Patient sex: M
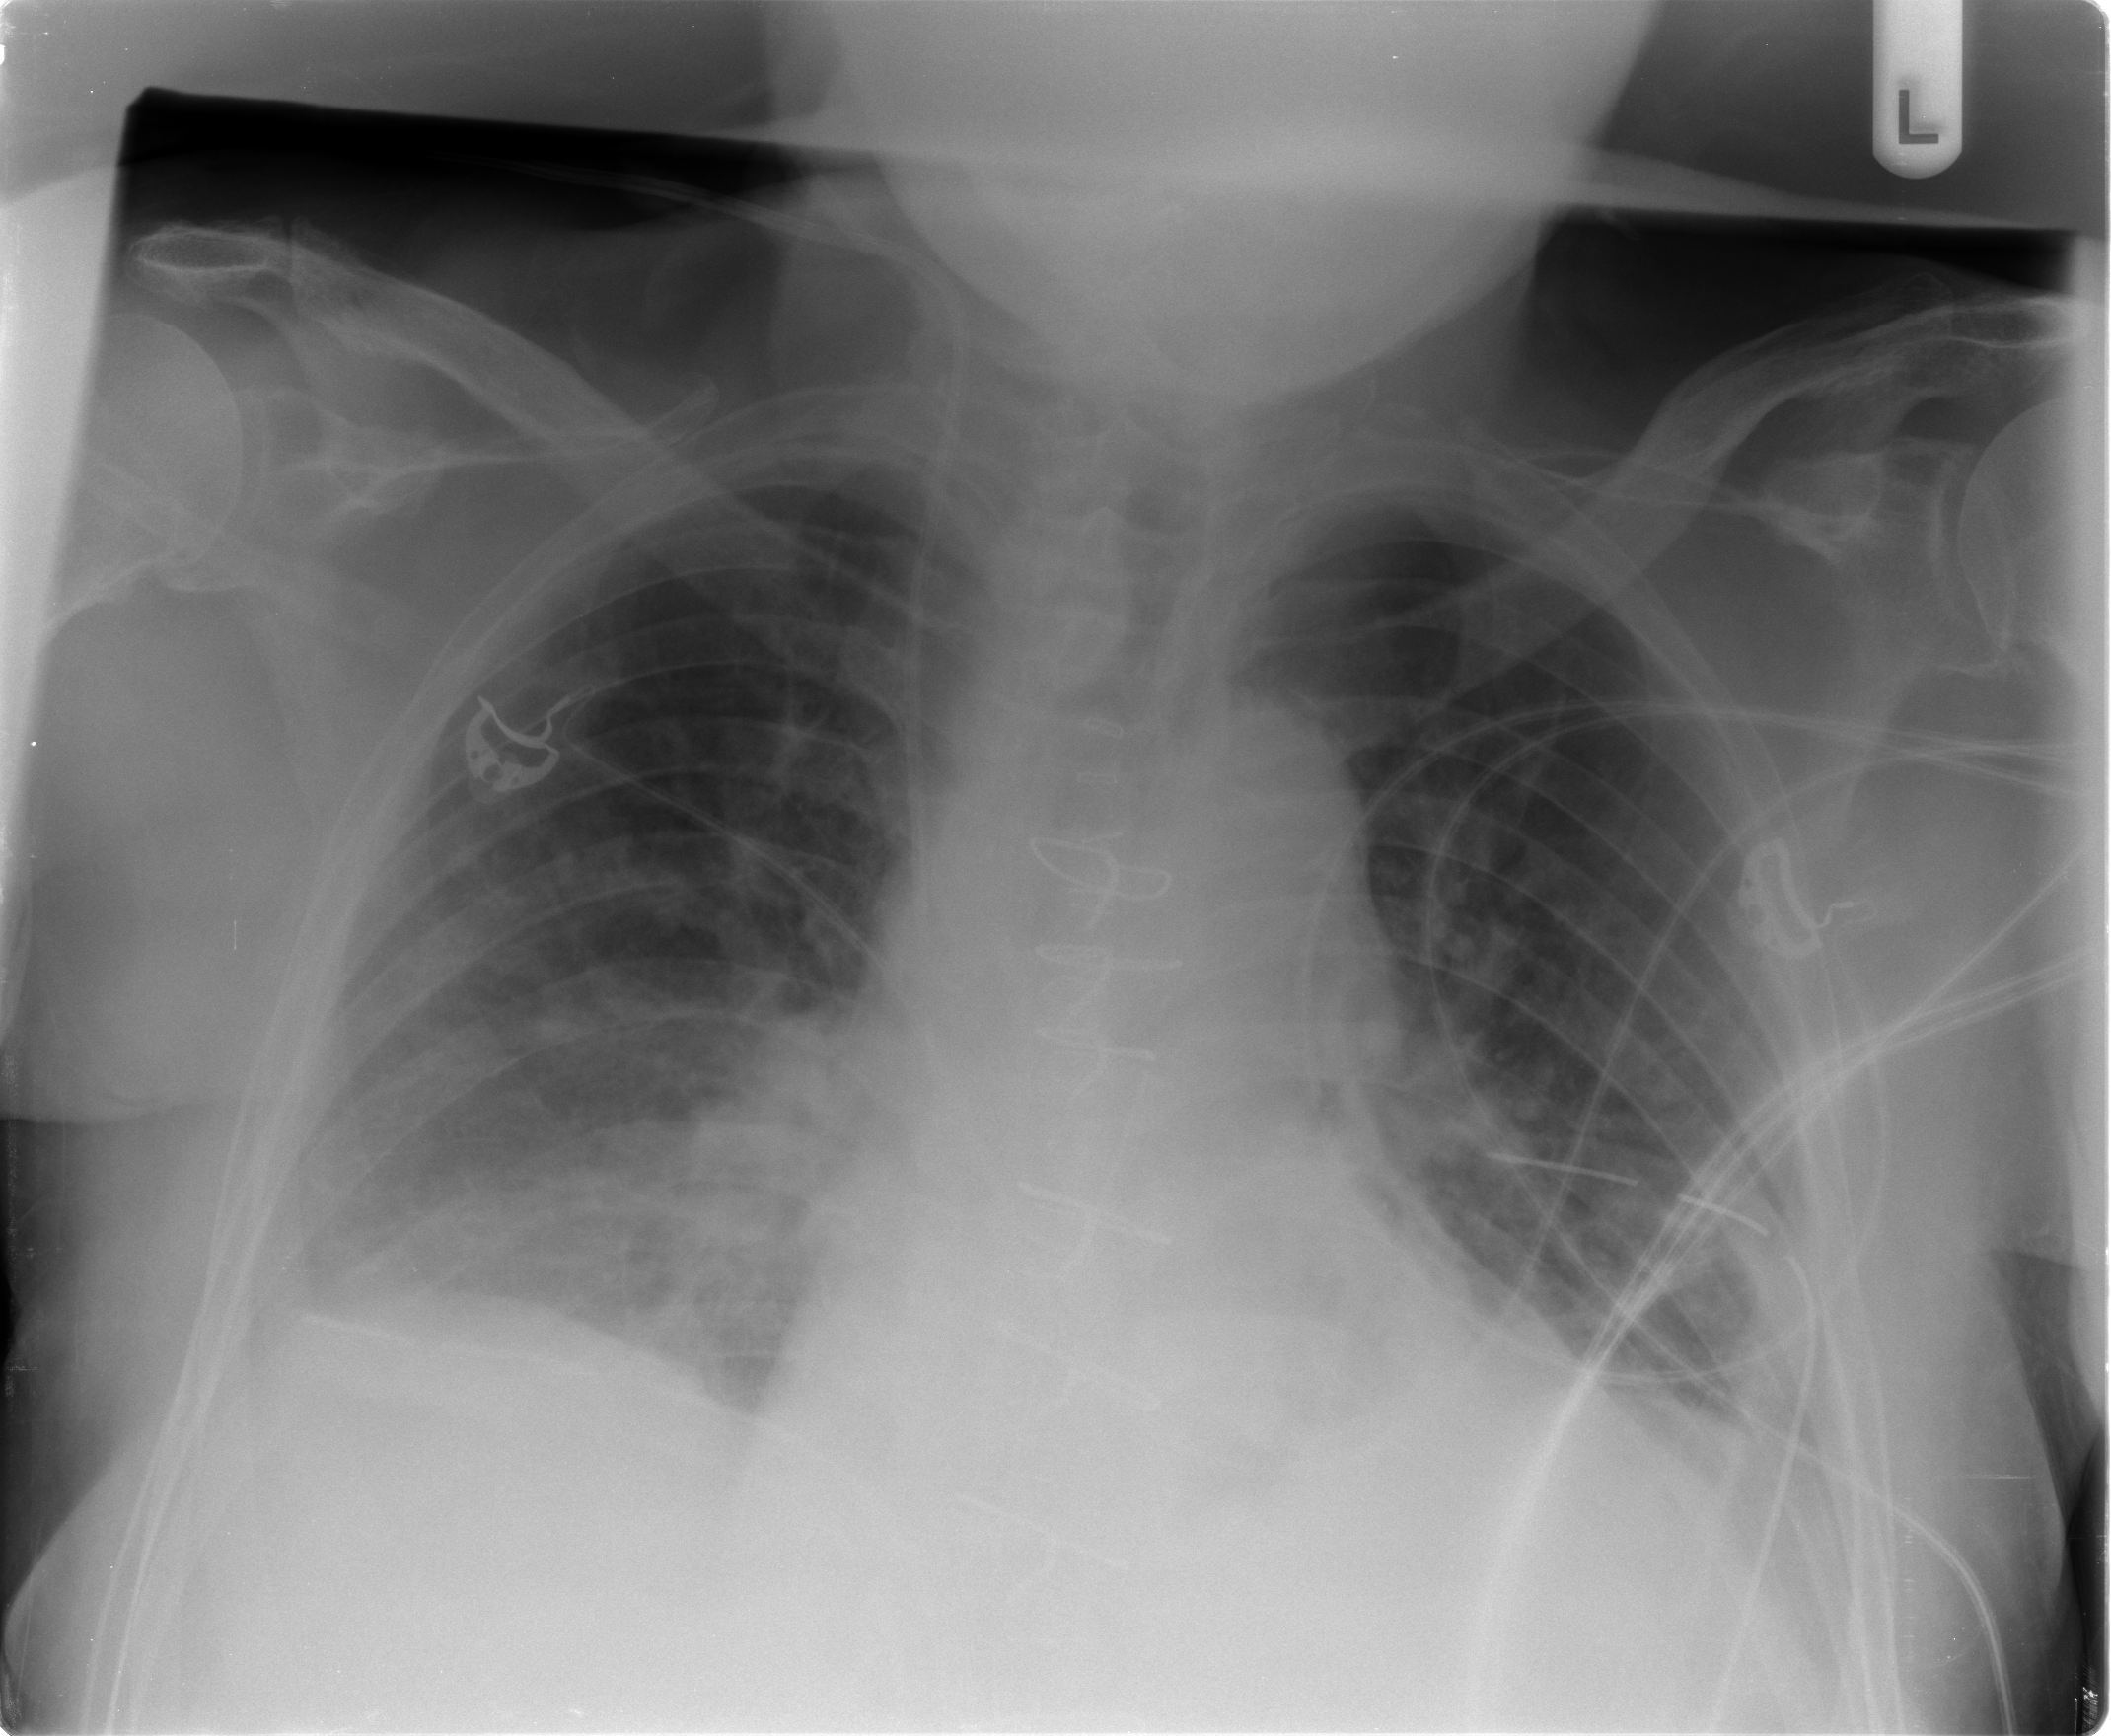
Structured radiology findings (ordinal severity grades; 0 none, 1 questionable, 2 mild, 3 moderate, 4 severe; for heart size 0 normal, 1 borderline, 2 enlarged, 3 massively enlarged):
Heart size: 2
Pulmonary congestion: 2
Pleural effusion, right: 1
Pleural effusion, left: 2
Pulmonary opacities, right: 2
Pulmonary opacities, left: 1
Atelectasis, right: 2
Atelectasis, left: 2